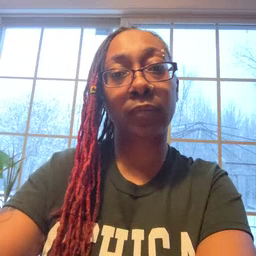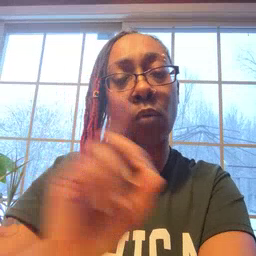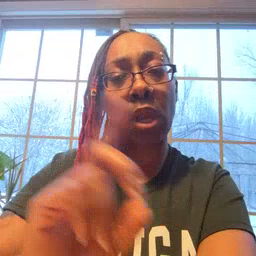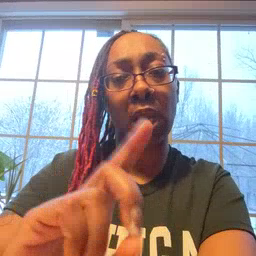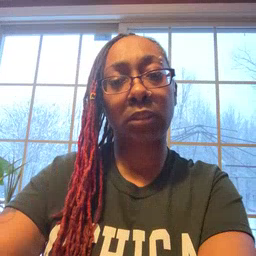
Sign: where